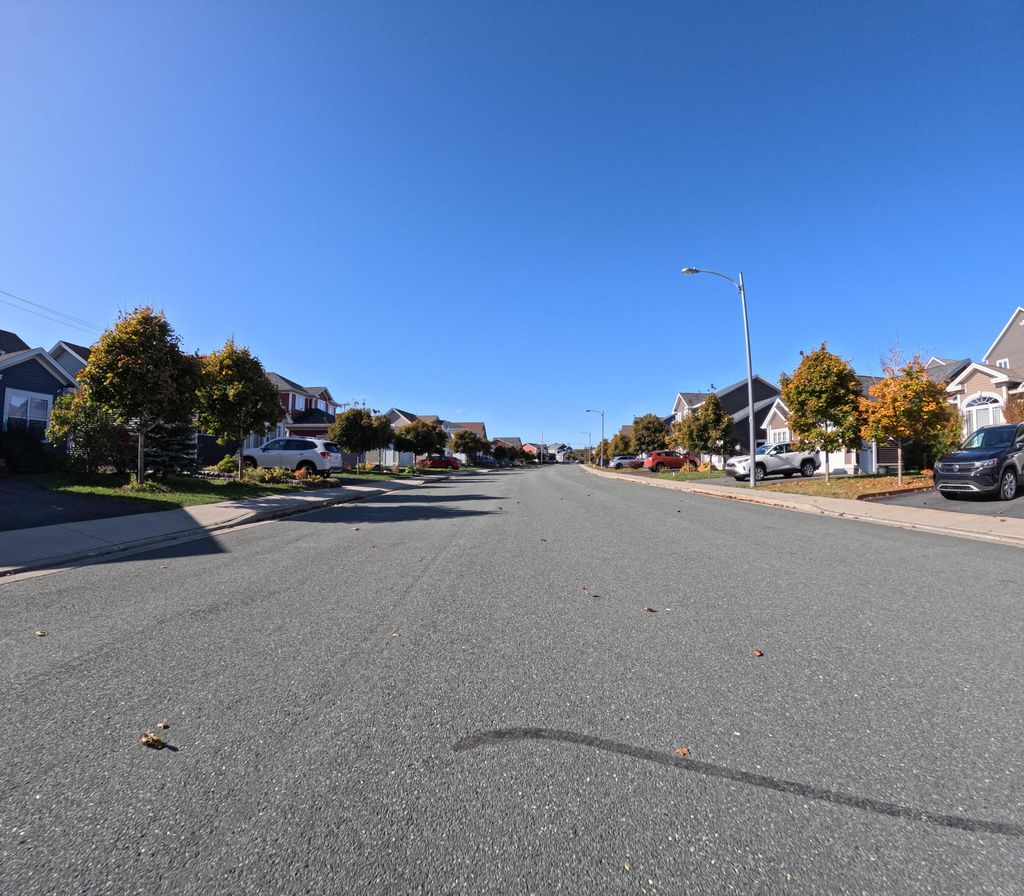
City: st_johns